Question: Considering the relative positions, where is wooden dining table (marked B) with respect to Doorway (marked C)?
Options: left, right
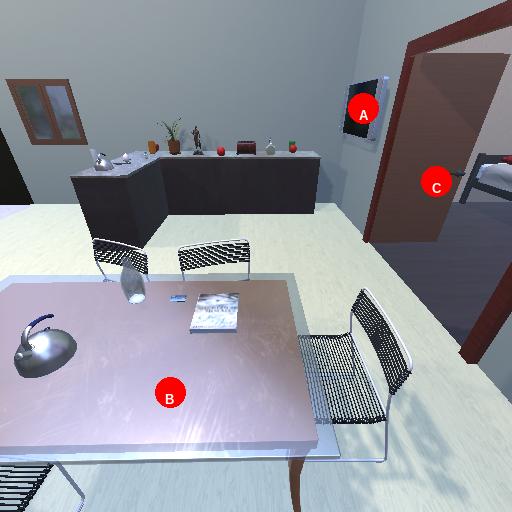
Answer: left